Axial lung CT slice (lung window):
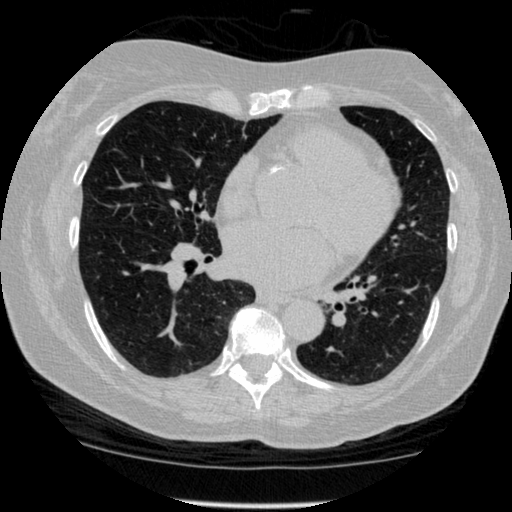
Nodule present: no